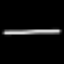
Label: line